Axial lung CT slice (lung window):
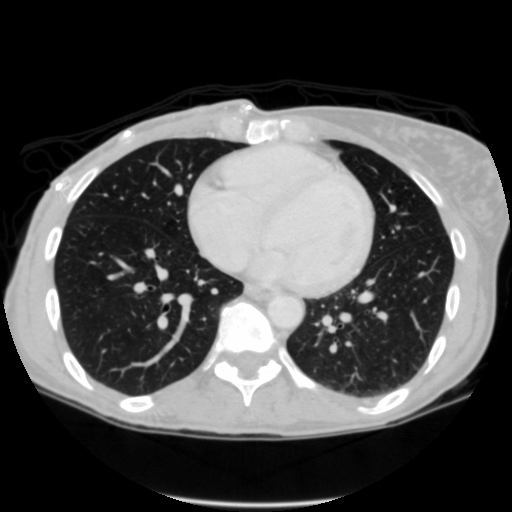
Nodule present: no